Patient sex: F
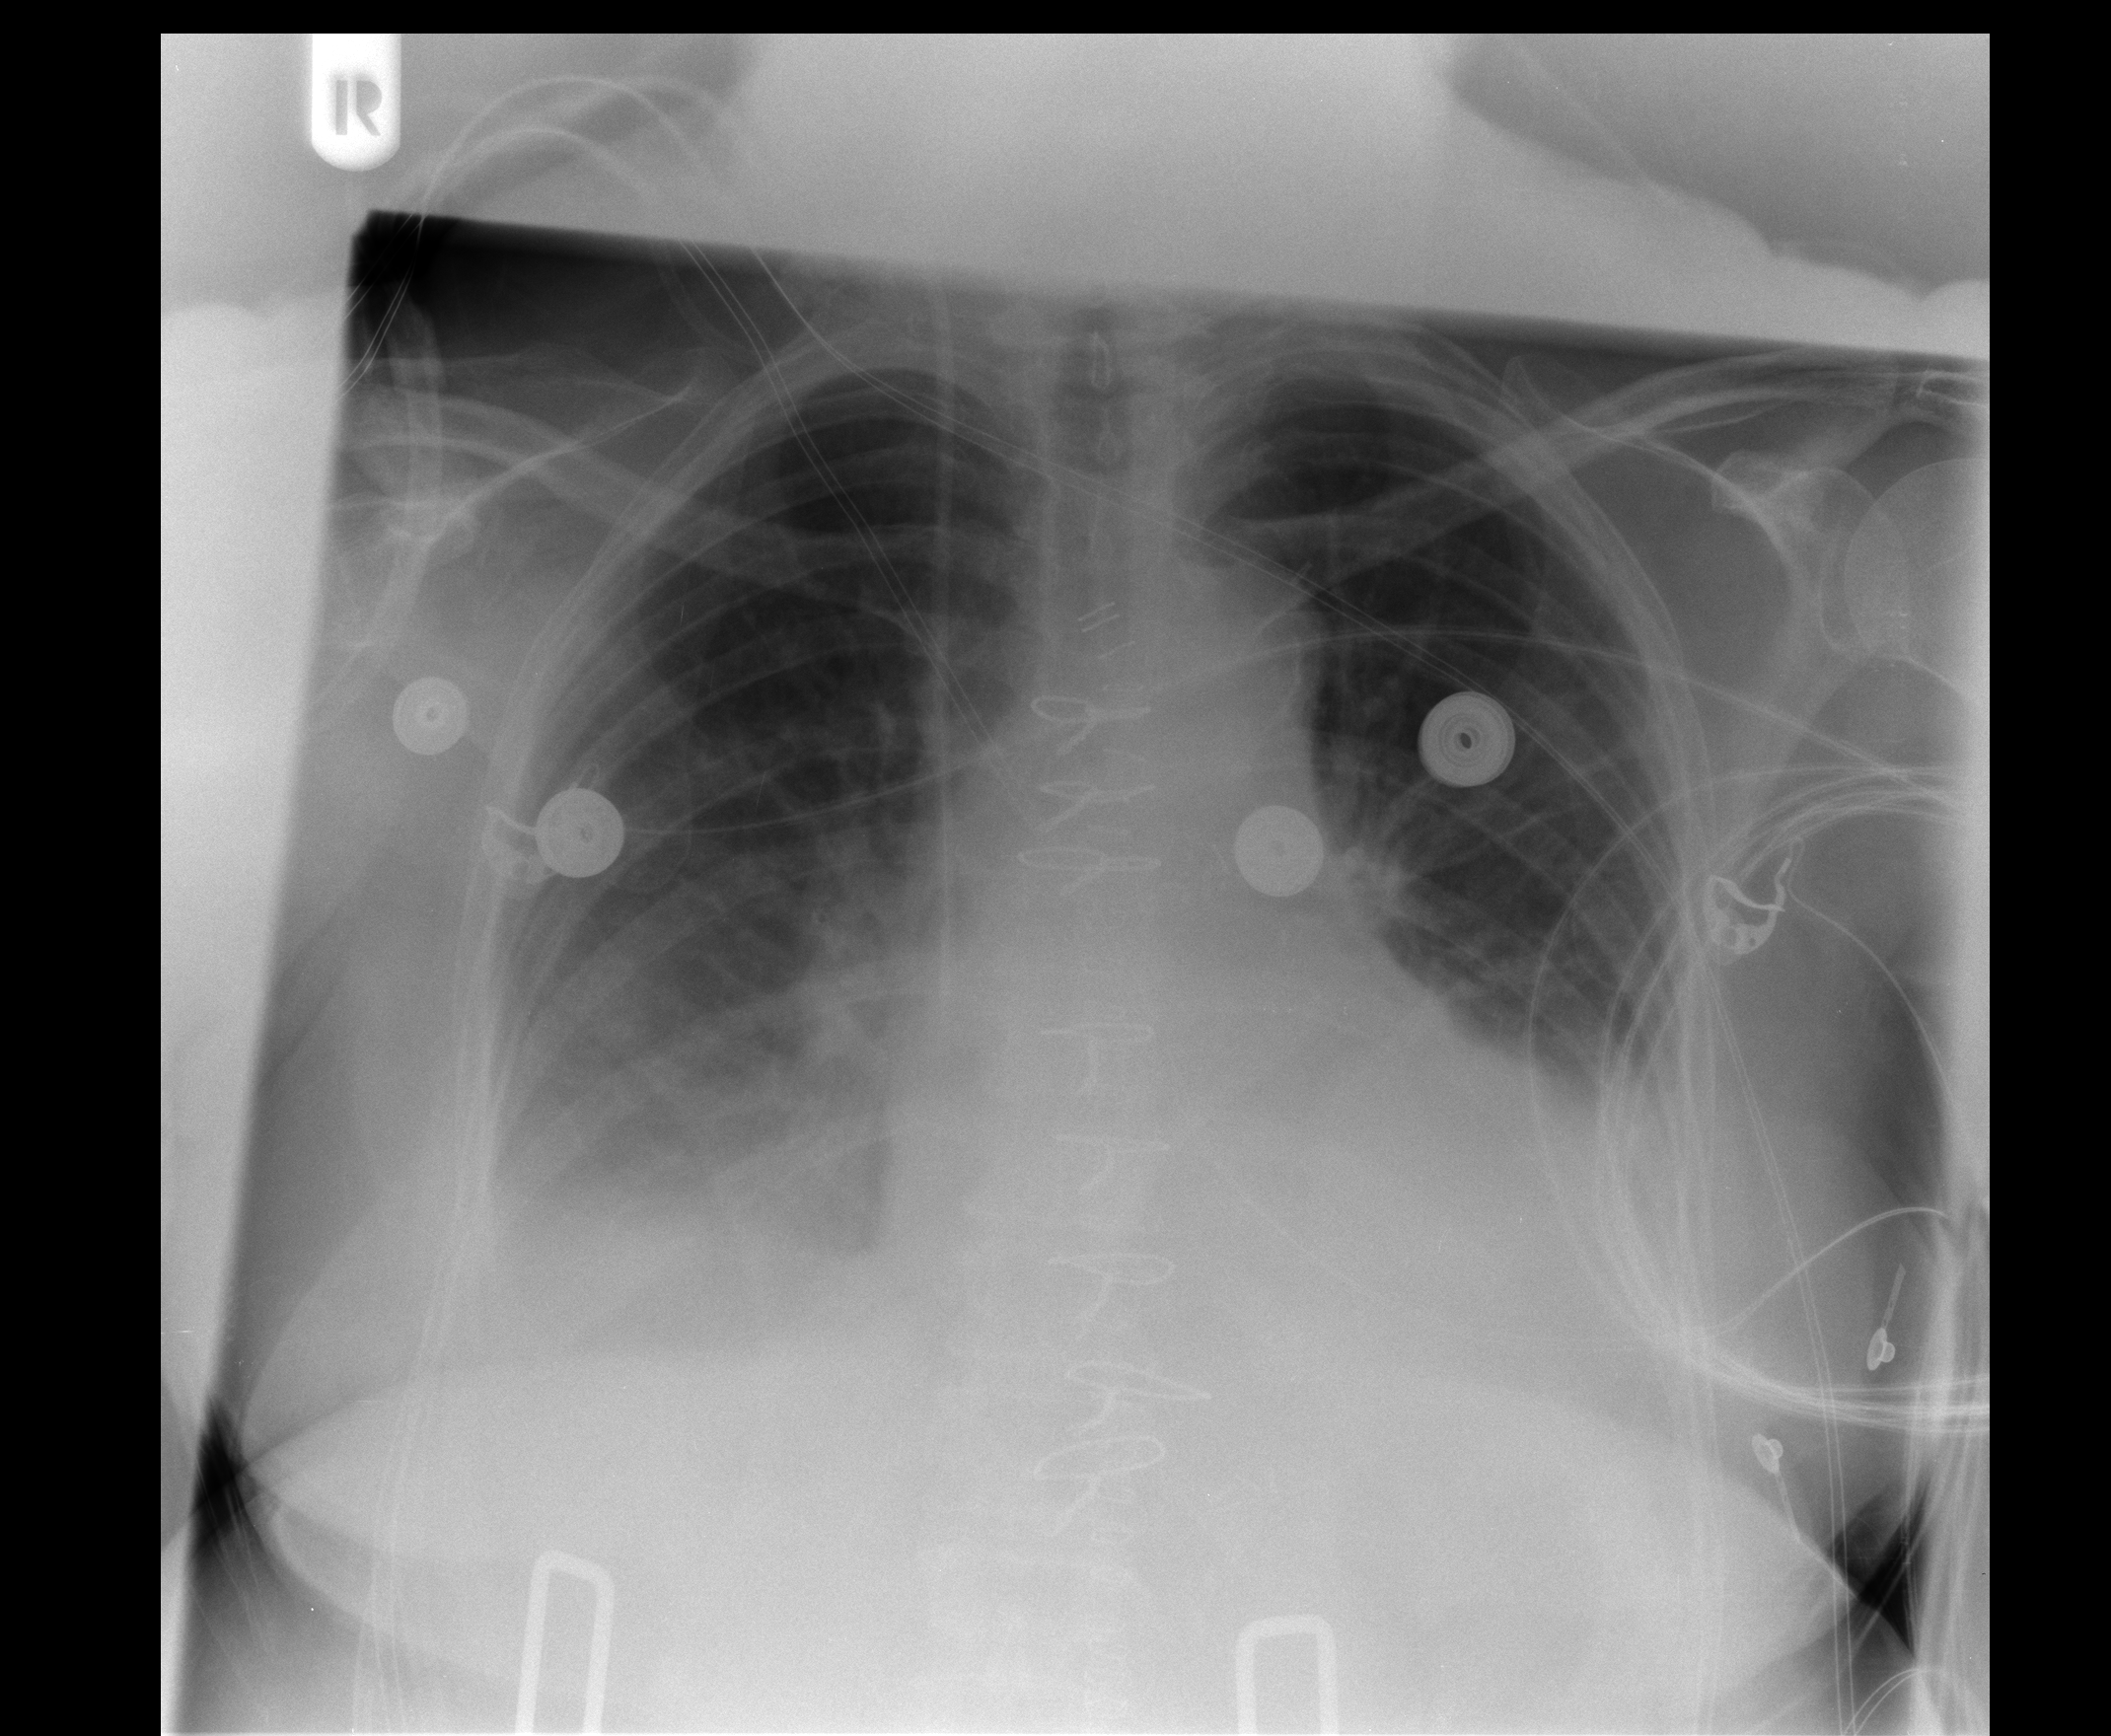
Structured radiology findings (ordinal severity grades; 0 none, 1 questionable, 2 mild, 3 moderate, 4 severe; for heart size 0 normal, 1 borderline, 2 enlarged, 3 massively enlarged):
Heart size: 2
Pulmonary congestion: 1
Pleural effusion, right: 2
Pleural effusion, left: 2
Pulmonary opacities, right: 0
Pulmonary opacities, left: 0
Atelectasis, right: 2
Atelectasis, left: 2